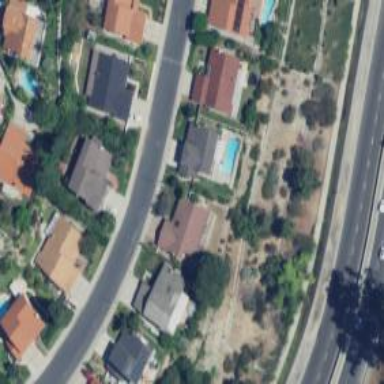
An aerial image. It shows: Residential road.